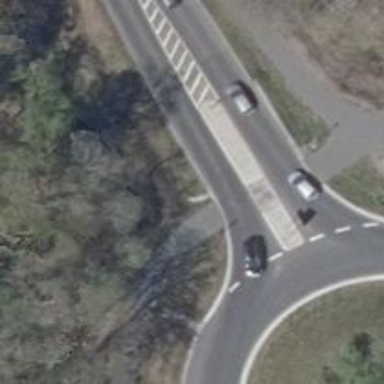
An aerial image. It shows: Unmarked crossing on the road.